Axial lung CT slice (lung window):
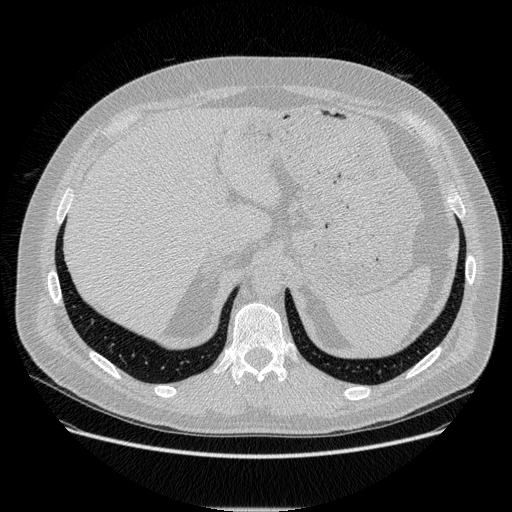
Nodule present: no